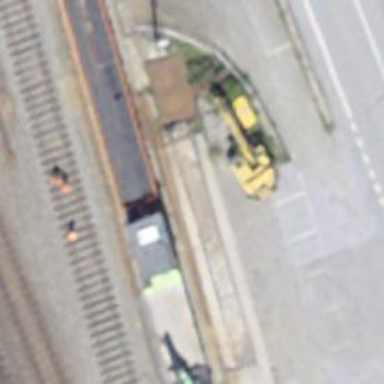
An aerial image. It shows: Railway buffer stop.